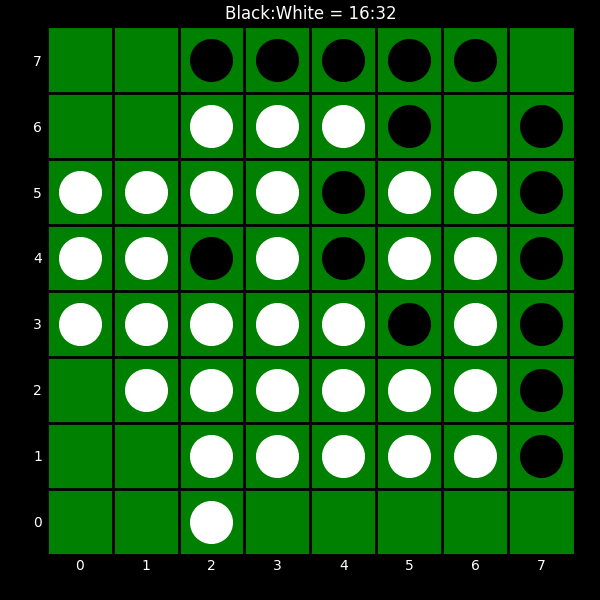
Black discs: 16
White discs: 32